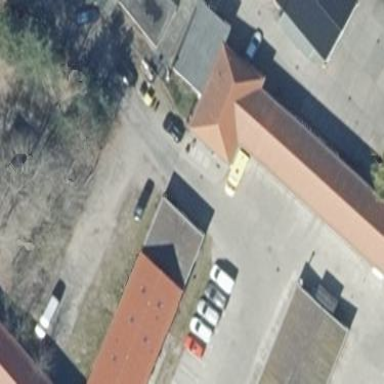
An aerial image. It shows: Ambulance station for emergencies.